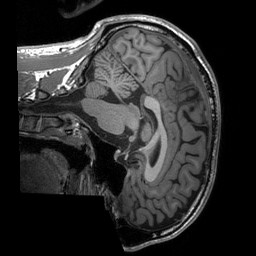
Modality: T1w
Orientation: sagittal
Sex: male
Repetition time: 1.95 s
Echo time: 0.026 s